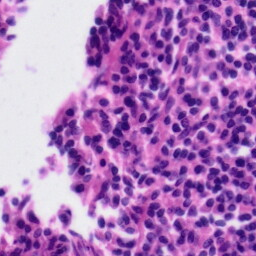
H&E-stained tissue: Tonsil